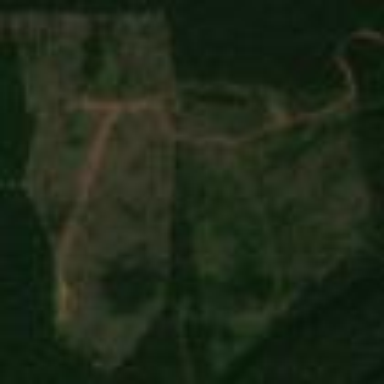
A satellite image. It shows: Logging area.